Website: bh-photo
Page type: gifting
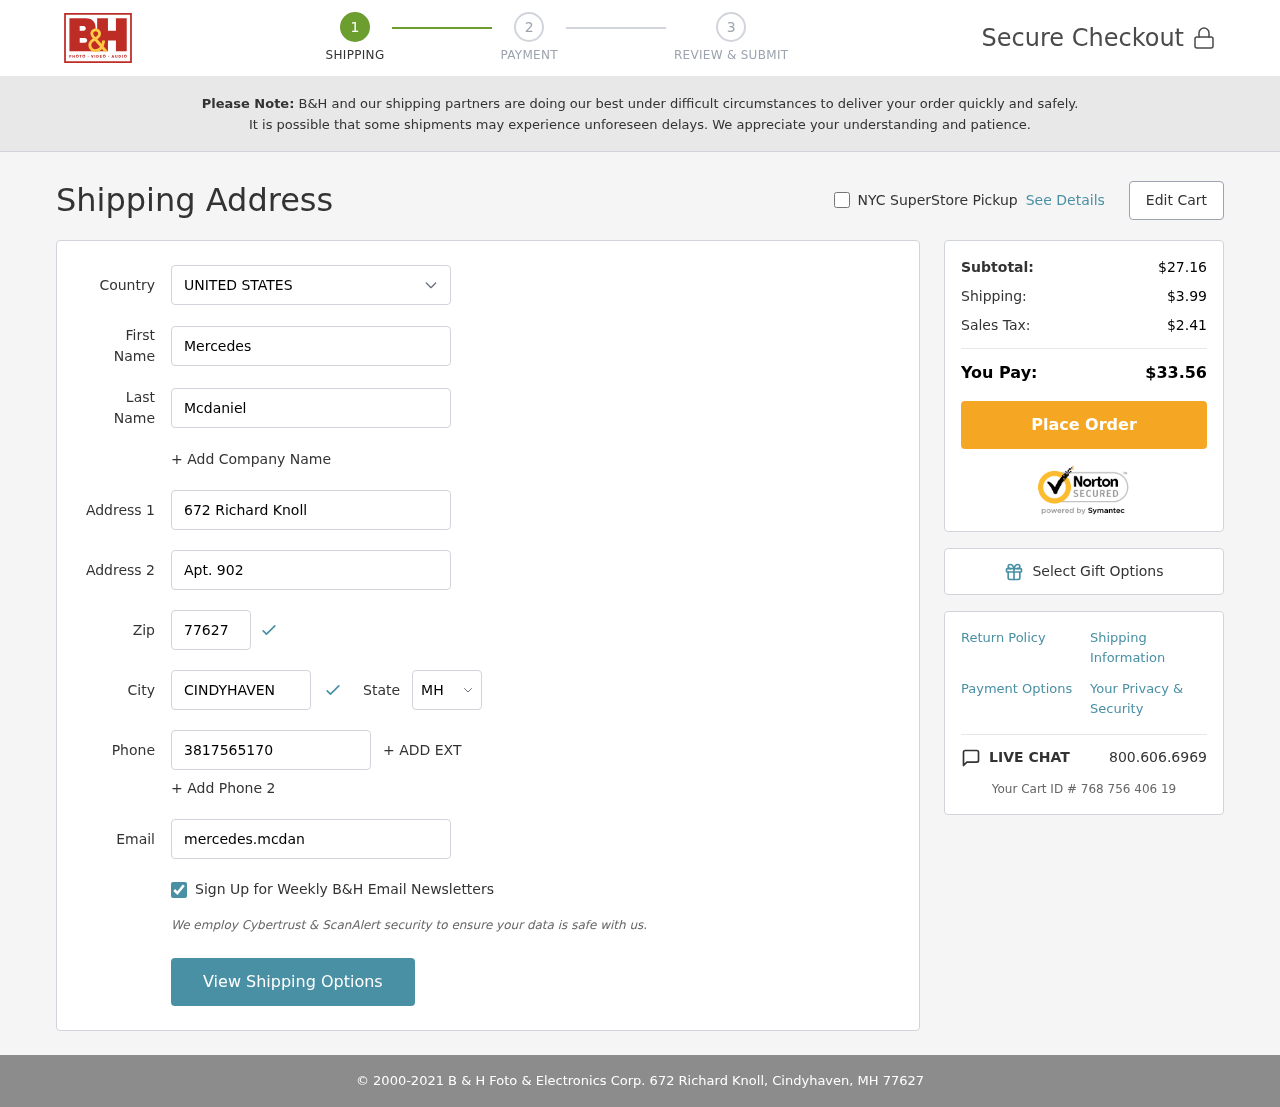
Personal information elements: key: PII_CITY
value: Cindyhaven
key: PII_COUNTRY
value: United States
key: PII_EMAIL
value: mercedes.mcdaniel@yahoo.com
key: PII_FIRSTNAME
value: Mercedes
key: PII_LASTNAME
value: Mcdaniel
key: PII_PHONE
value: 3817565170
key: PII_POSTCODE
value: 77627
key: PII_STATE_ABBR
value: MH
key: PII_STREET
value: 672 Richard Knoll
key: PII_STREET2
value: Apt. 902
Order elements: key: ORDER_SUBTOTAL
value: $27.16
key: ORDER_SHIPPING_COST
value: $3.99
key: ORDER_TAX
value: $2.41
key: ORDER_TOTAL
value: $33.56
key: ORDER_ID
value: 768 756 406 19